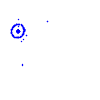
Particle: kaon